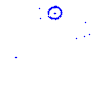
Particle: kaon